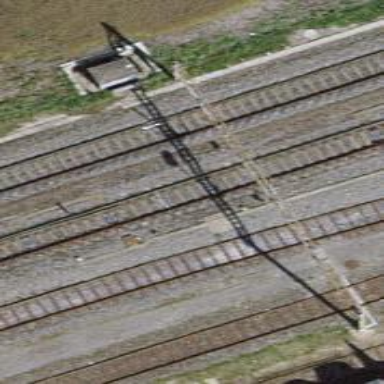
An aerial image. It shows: Railway track with contact lines for electrification.